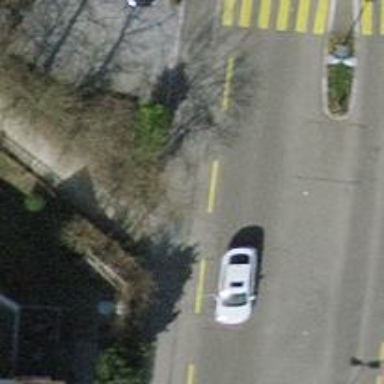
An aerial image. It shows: Double cycle barrier.